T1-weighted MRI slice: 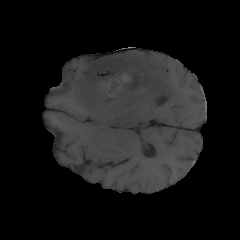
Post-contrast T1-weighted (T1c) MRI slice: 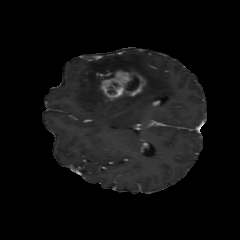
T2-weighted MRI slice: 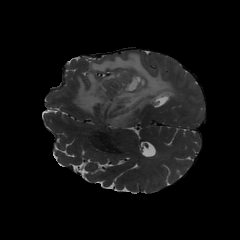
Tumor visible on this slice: yes